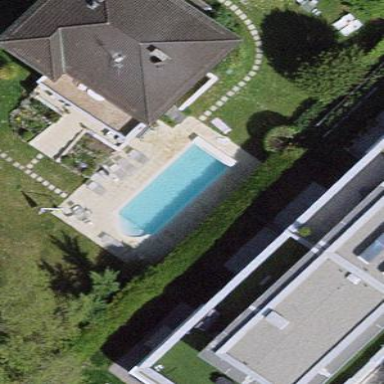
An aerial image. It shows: Swimming pool located in leisure land.